Question: I am trying to push a commit to my repository. But I am getting a curious 403 error message from github that I can't find any documentation for on the internet.
Specifically, when I try to push my commit with "git push", I get this error:
remote: Permission to praveenkulkarni1996/awesome-program-synthesis.git denied to nonlocality.
fatal: unable to access '<URL>': The requested URL returned error: 403
One possible explanation for non-locality is that I have changed countries, but I don't know why that should be a bother. Please let me know if you need me to share any further information.

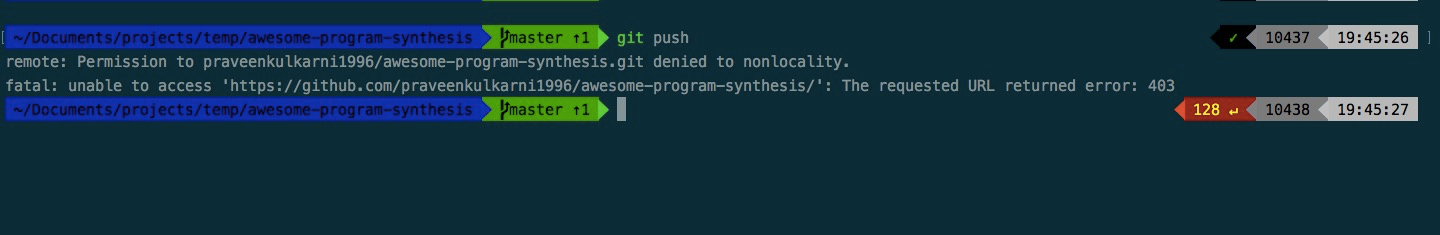
Answer: 403 means forbidden and is a standard http response code.
For me it looks like you are trying to push to a repository without permission.
Could you check the output of 'git config user.name' and 'git config user.email' and if they fit to yours